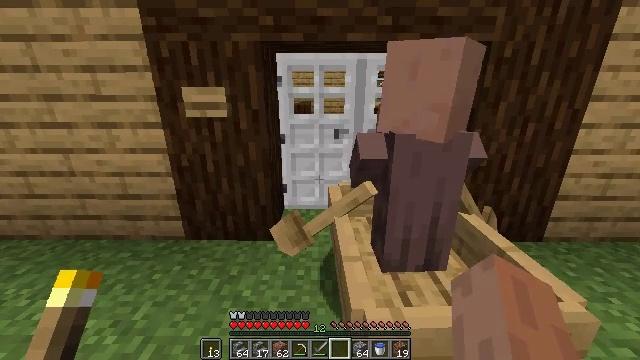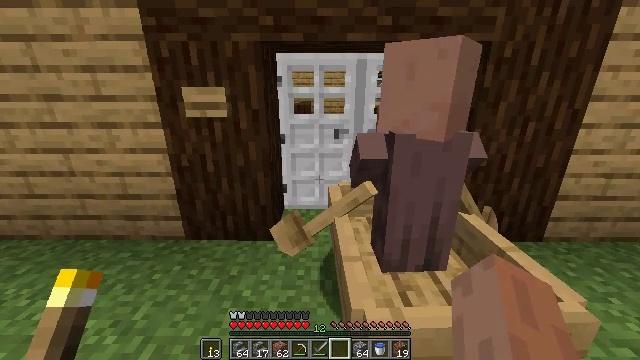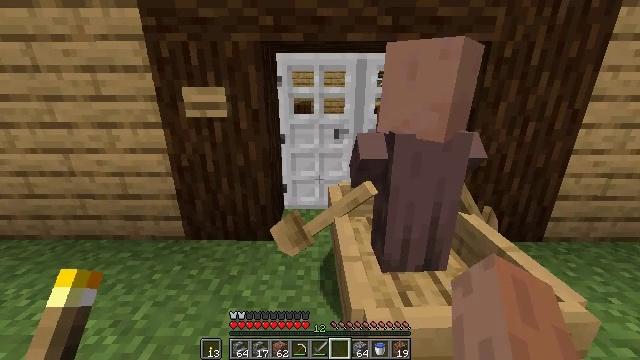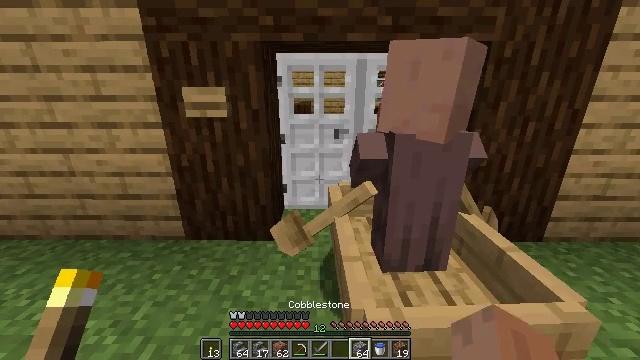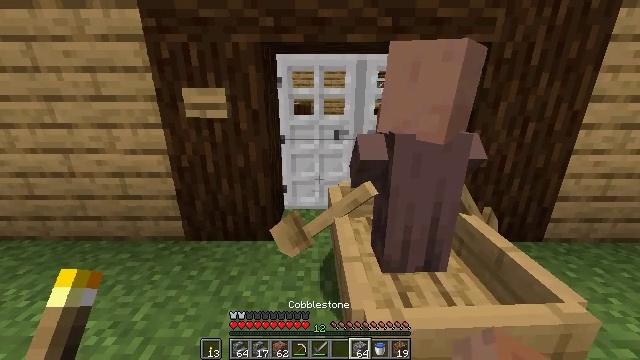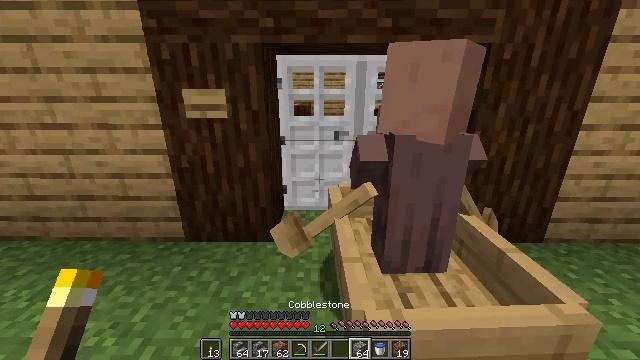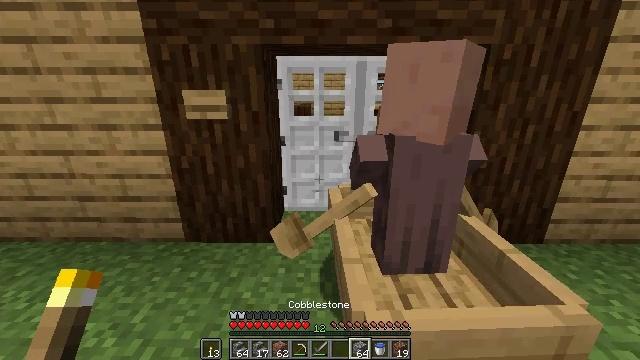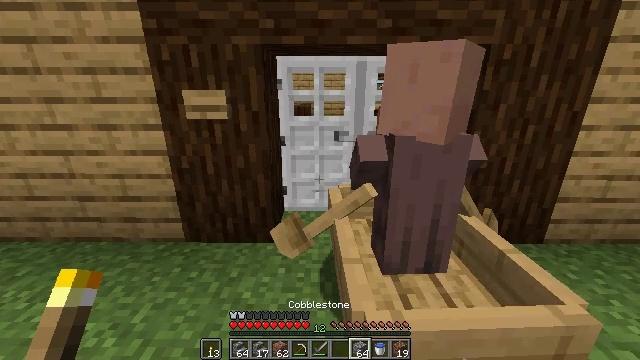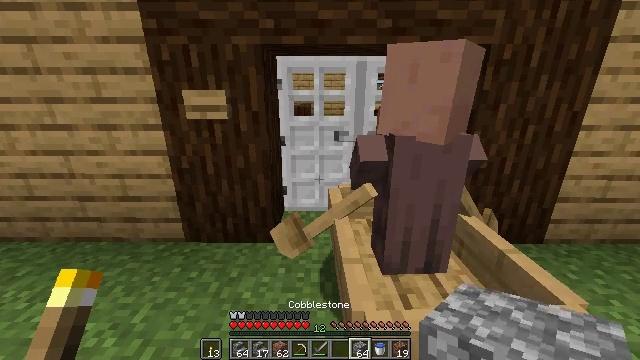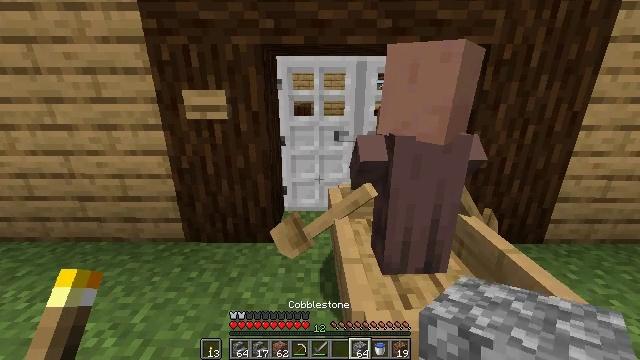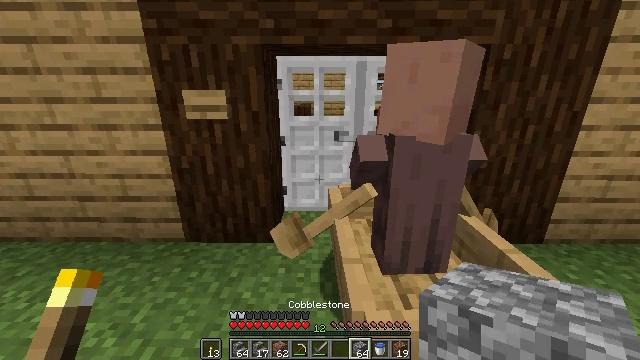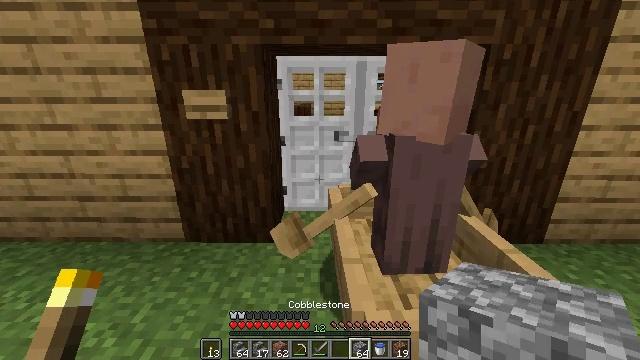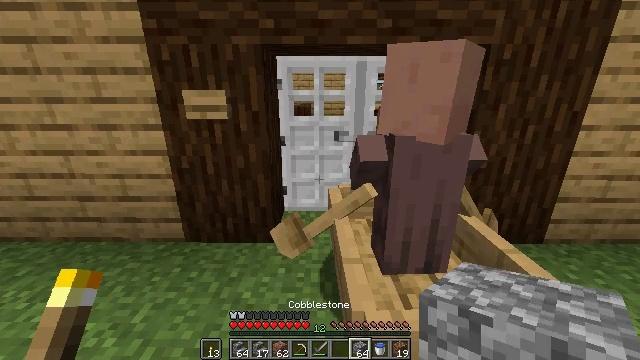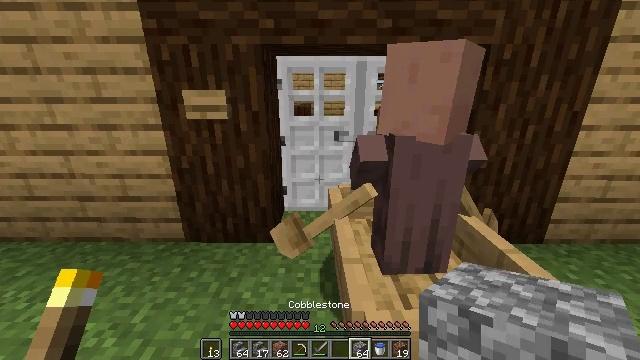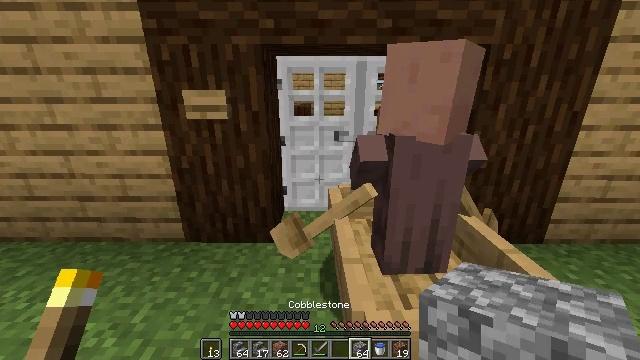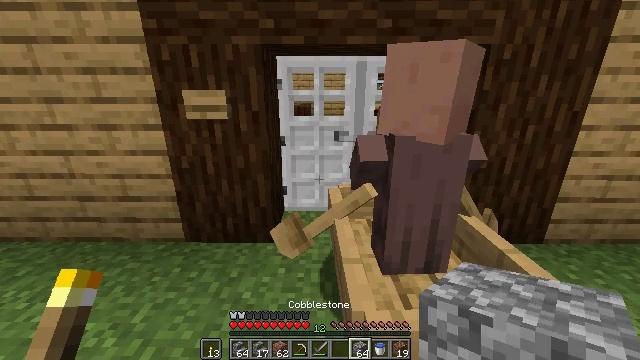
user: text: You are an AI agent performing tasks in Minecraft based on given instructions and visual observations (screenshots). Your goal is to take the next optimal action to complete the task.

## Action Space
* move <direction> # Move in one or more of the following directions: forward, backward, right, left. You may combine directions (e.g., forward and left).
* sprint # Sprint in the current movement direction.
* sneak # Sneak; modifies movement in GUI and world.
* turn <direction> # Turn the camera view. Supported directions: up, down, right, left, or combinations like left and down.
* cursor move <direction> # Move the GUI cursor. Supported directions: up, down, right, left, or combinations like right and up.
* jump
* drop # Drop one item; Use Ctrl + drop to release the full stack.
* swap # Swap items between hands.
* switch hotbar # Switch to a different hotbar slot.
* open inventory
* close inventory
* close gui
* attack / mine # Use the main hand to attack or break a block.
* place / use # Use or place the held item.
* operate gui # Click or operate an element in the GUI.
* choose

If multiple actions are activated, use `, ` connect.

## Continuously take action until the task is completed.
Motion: motion action
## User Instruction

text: Gather the iron door by mining it.
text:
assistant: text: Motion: no_op
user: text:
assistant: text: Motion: no_op
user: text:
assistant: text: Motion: no_op
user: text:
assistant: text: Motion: no_op
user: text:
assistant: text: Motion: no_op
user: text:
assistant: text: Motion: no_op
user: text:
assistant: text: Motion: no_op
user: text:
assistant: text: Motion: no_op
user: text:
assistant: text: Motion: no_op
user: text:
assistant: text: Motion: no_op
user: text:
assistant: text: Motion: no_op
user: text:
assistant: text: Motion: no_op
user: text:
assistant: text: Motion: no_op
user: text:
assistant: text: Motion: no_op
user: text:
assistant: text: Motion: no_op
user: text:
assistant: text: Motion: no_op
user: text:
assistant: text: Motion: no_op
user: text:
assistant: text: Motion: no_op
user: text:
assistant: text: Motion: no_op
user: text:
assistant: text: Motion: no_op
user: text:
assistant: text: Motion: no_op
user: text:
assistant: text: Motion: no_op
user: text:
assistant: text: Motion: no_op
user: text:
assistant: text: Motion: no_op
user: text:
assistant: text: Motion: no_op
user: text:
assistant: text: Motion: no_op
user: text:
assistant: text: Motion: no_op
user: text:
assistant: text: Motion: no_op
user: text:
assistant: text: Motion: no_op
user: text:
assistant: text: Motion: no_op